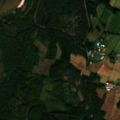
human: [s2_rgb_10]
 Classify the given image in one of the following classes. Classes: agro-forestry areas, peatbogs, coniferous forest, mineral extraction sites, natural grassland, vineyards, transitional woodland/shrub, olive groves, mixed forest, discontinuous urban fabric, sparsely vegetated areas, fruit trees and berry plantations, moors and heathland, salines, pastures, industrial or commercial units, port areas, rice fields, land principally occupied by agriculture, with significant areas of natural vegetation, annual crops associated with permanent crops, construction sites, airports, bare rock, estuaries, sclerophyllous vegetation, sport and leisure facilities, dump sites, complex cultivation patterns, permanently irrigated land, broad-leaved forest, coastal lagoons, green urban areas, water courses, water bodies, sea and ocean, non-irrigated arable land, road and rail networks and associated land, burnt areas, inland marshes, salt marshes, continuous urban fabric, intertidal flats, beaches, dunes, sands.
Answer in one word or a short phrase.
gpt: land principally occupied by agriculture, with significant areas of natural vegetation, broad-leaved forest, coniferous forest, mixed forest, sea and ocean